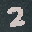
Label: 2